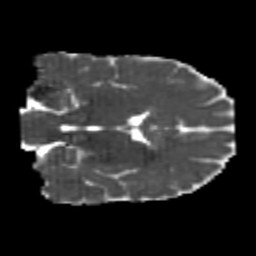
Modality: MD
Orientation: coronal
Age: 22
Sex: male
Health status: healthy
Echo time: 0.074 s